Field crop: maize
Growth stage: 2
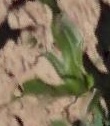
Species: maize